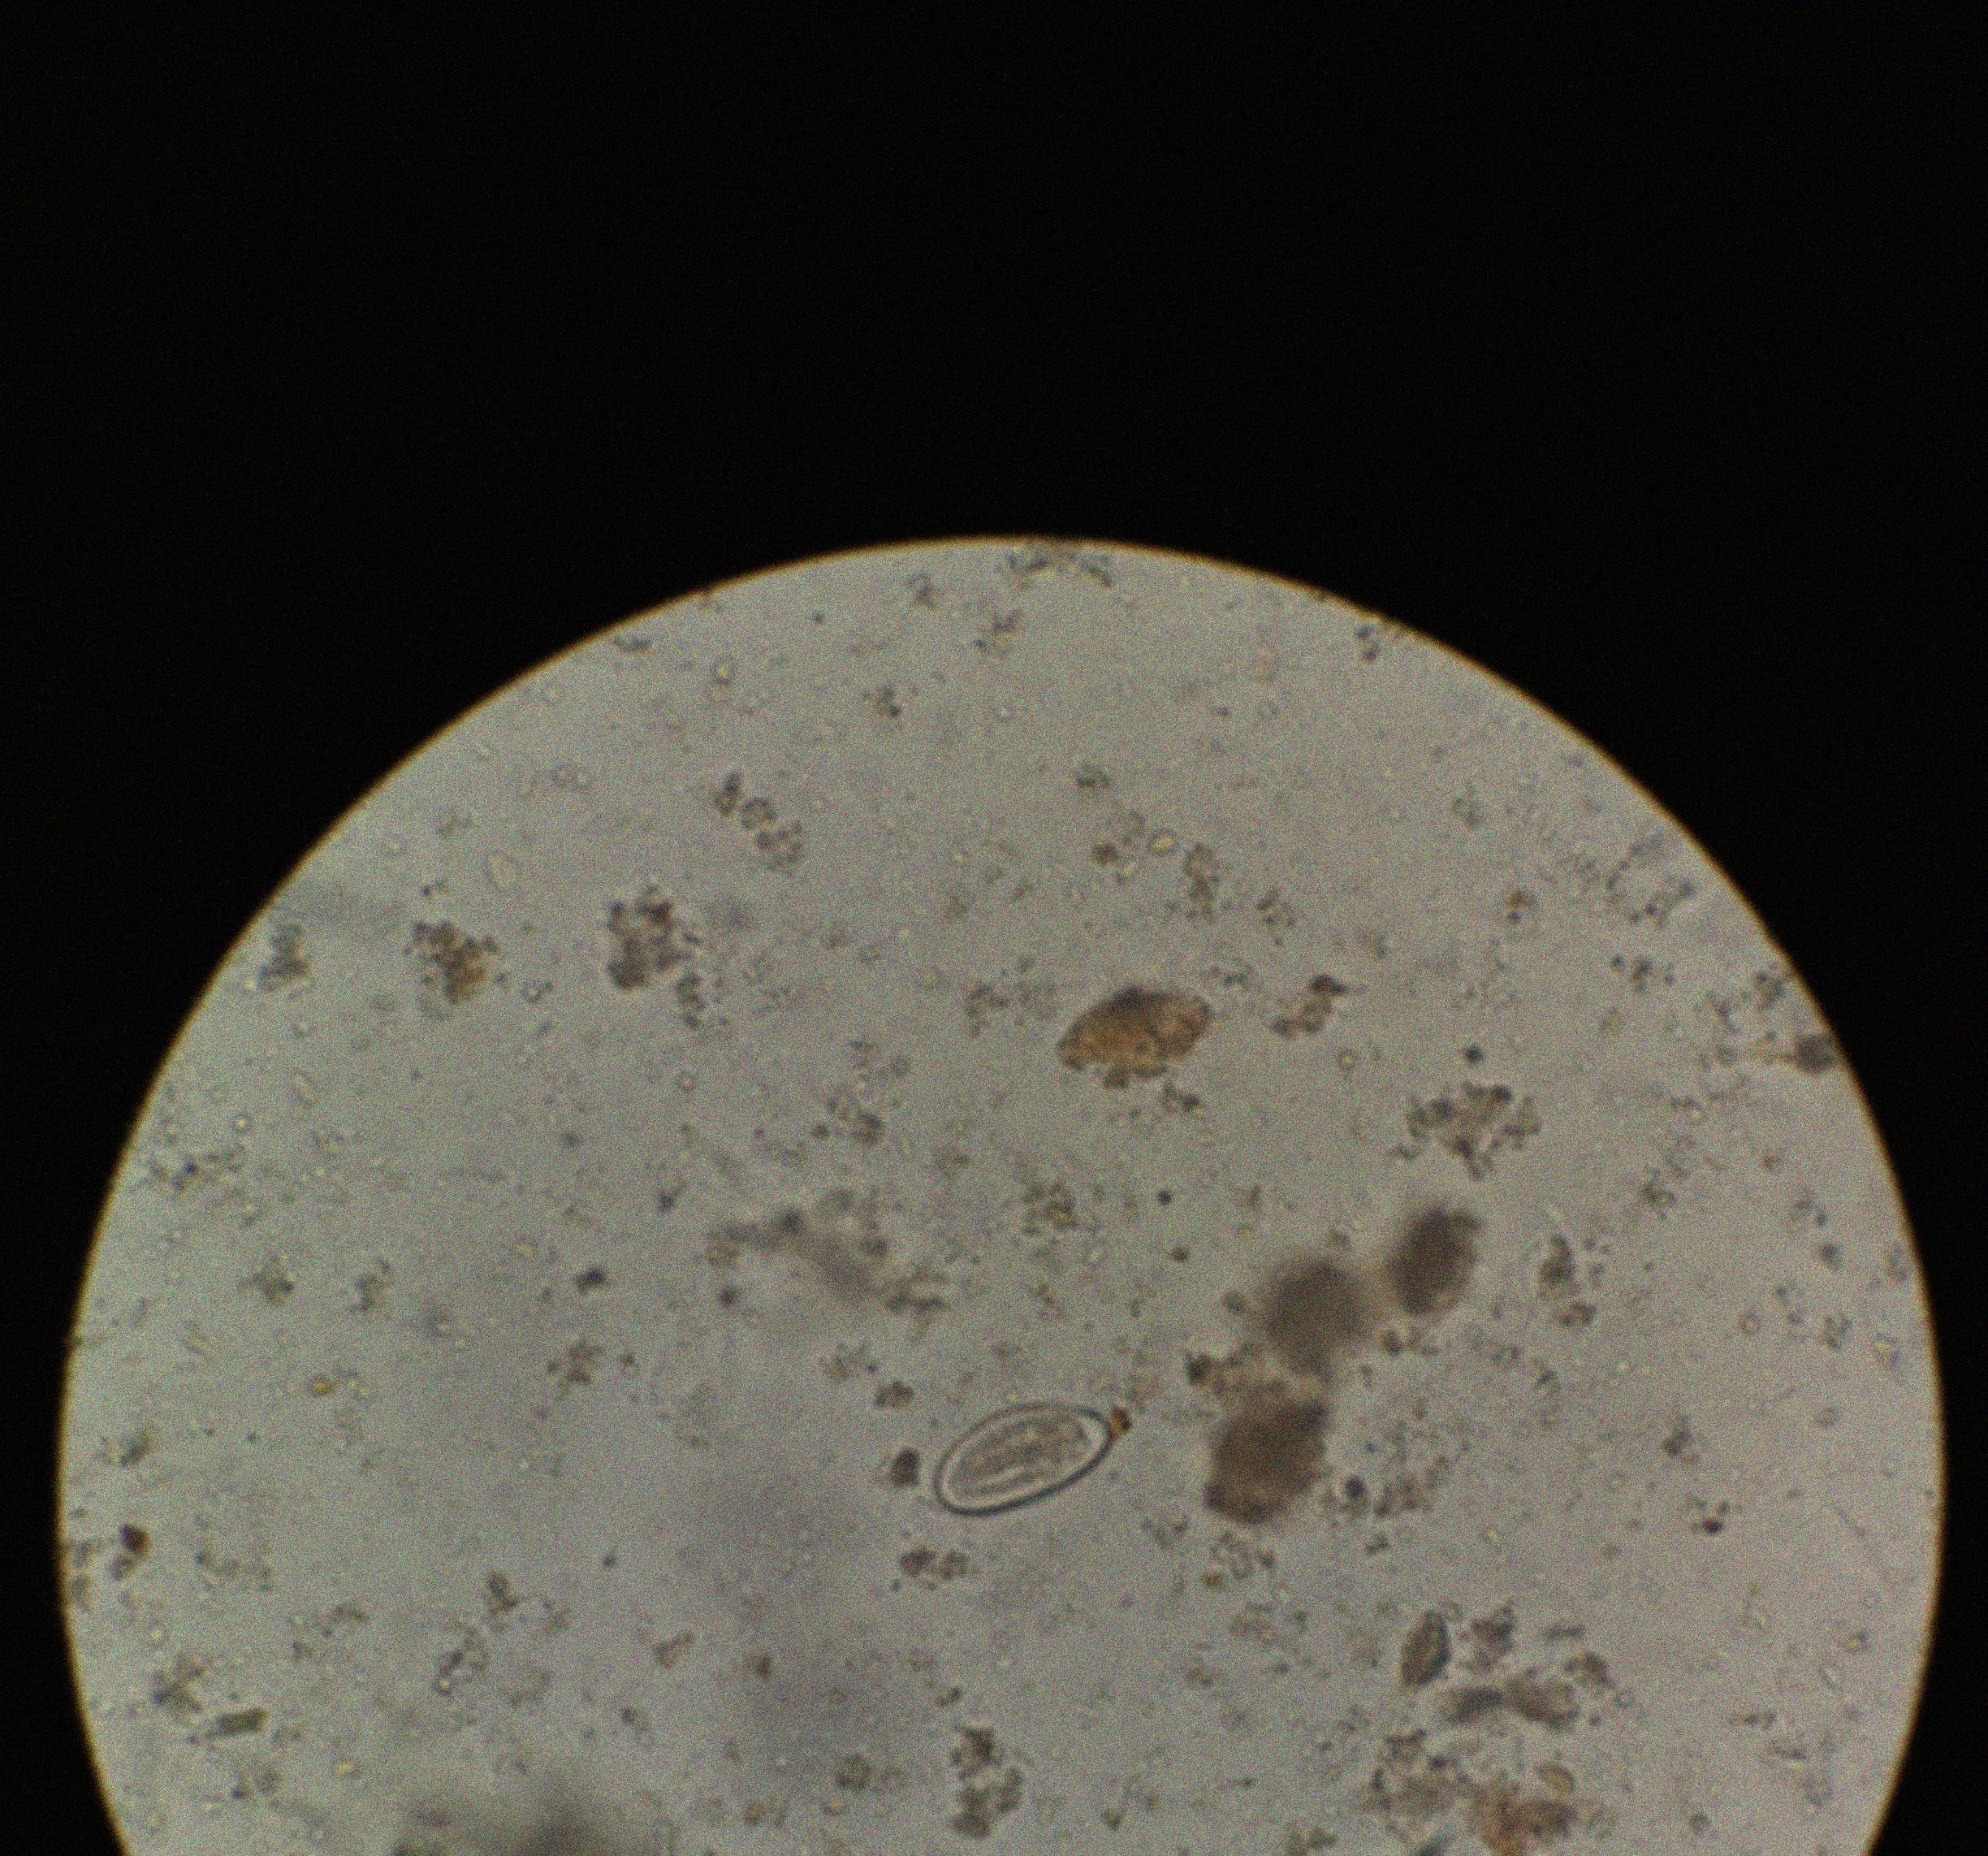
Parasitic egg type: Enterobius vermicularis